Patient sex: M
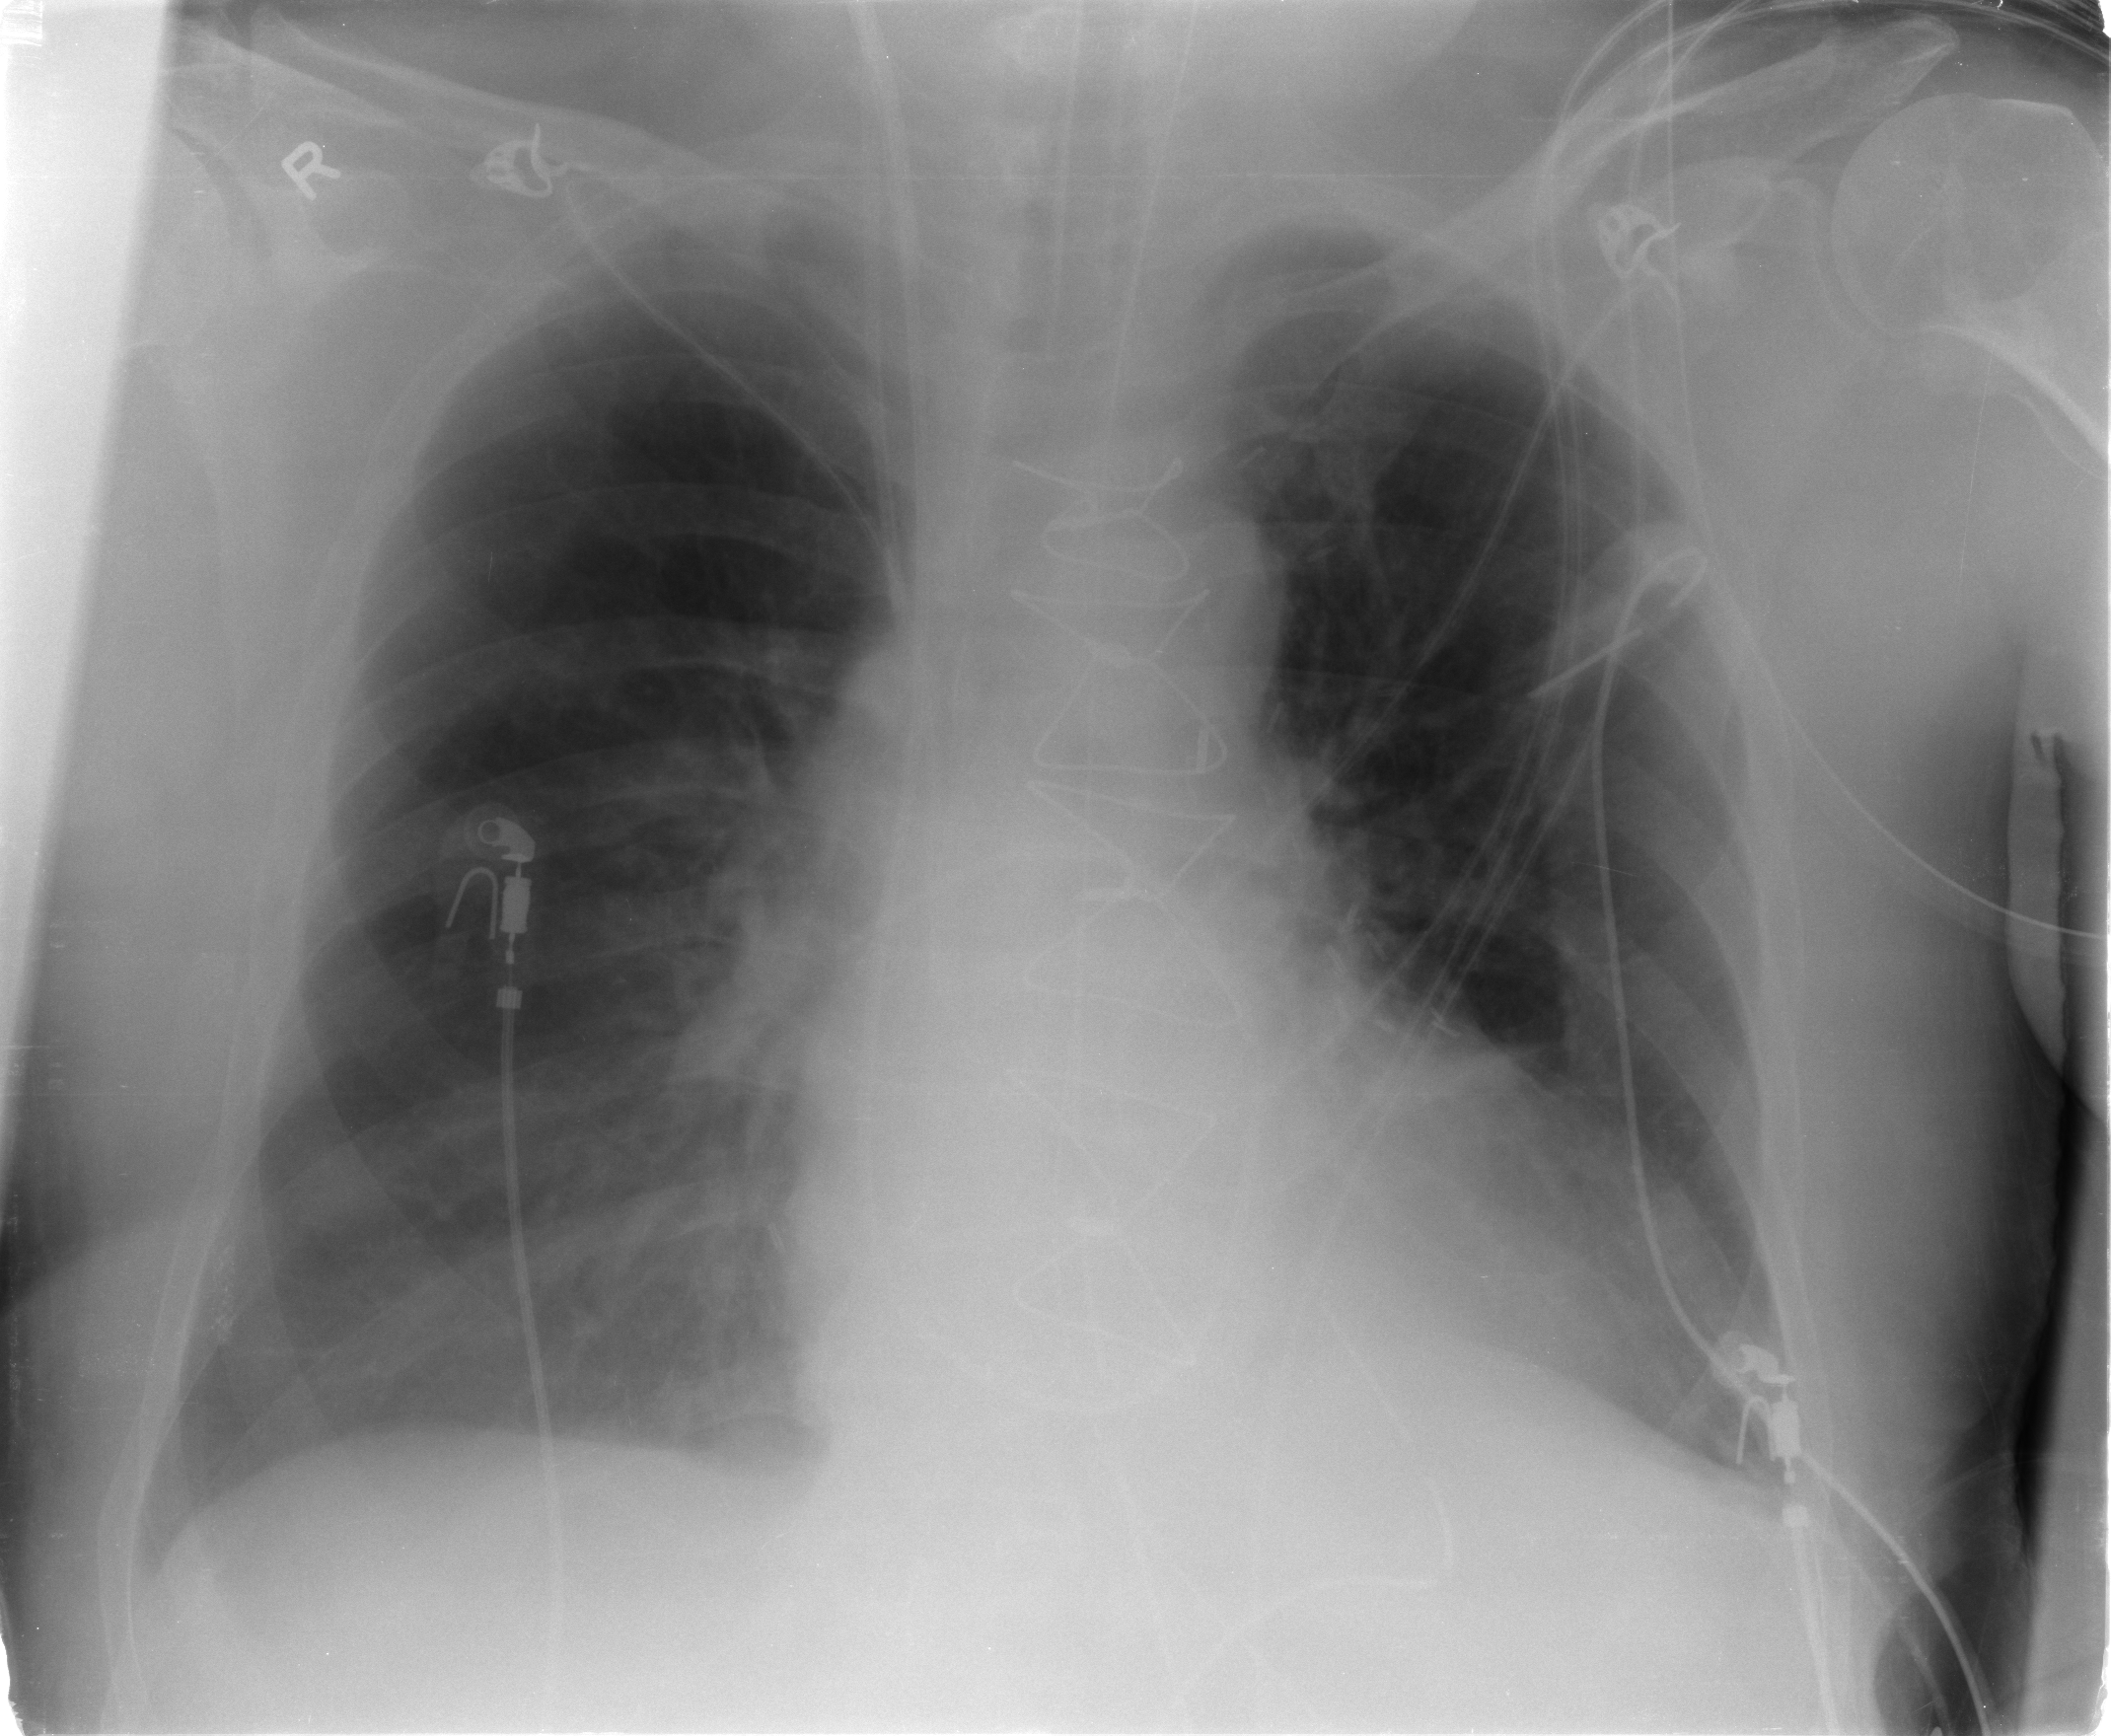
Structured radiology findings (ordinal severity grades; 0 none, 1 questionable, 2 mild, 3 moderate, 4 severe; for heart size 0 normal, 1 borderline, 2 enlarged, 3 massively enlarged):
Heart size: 0
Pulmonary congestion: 1
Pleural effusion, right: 2
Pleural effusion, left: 0
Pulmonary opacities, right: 0
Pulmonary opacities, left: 0
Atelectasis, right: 2
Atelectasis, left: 2